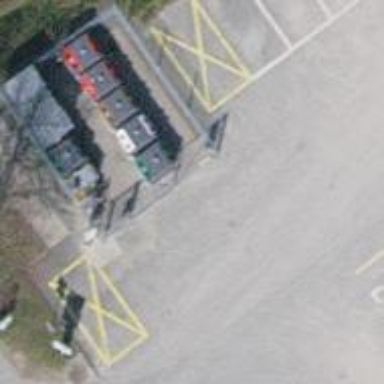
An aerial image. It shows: Recycling facility.